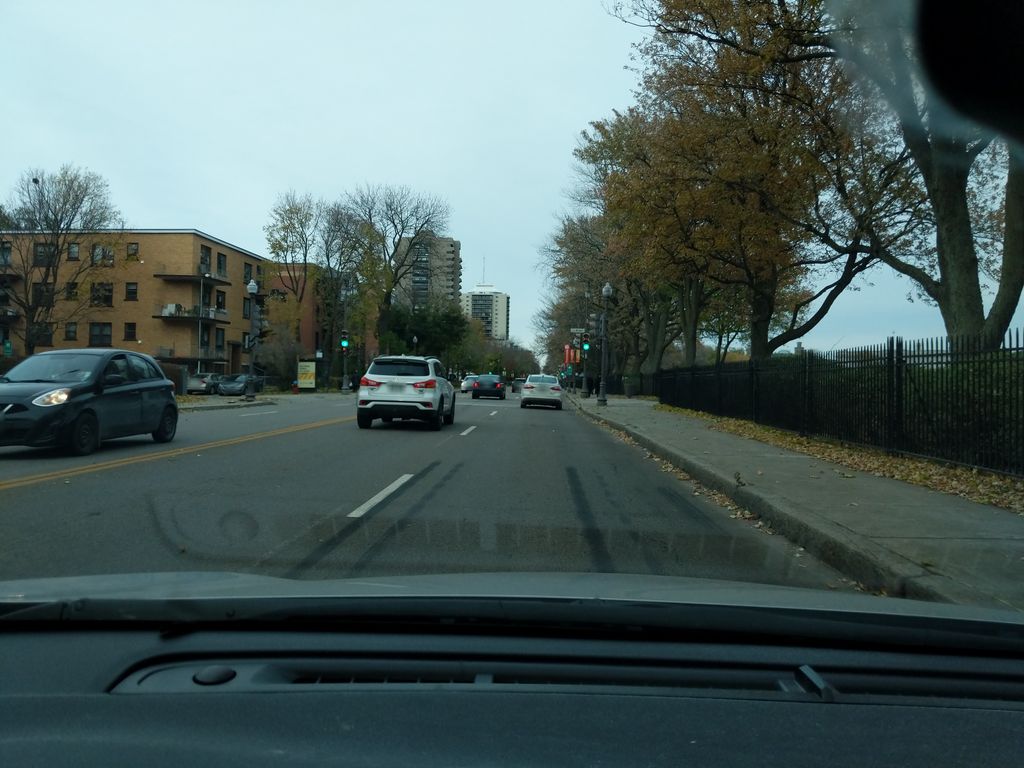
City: quebec_city